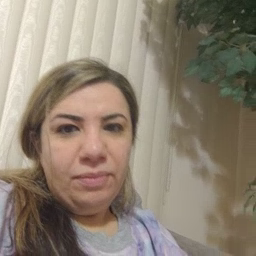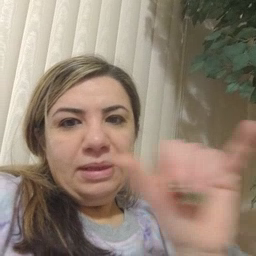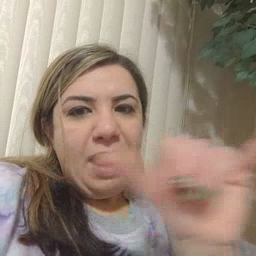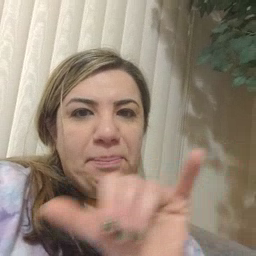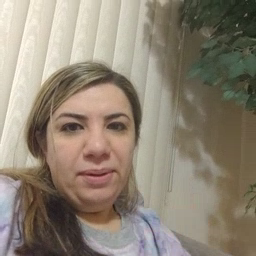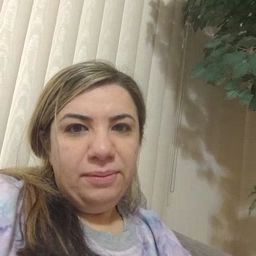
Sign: same